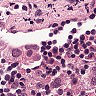
Metastatic tissue present: yes